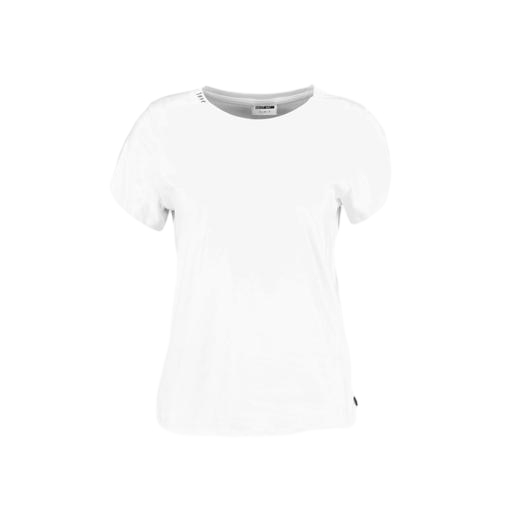
only white t-shirt, white relaxed fit t-shirt, white womens deluxe t-shirt, white background